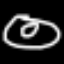
Label: donut